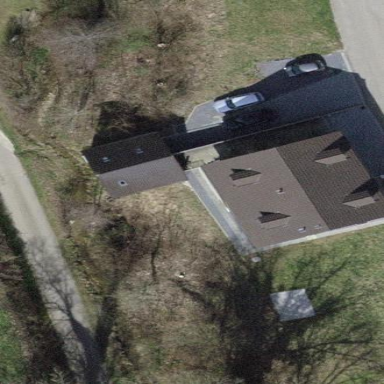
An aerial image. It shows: Gabled roofed house.